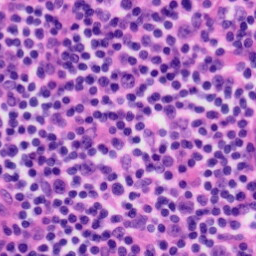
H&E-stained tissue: Tonsil